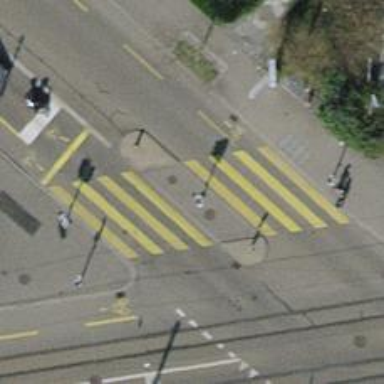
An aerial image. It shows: Zebra crossing with traffic signals.